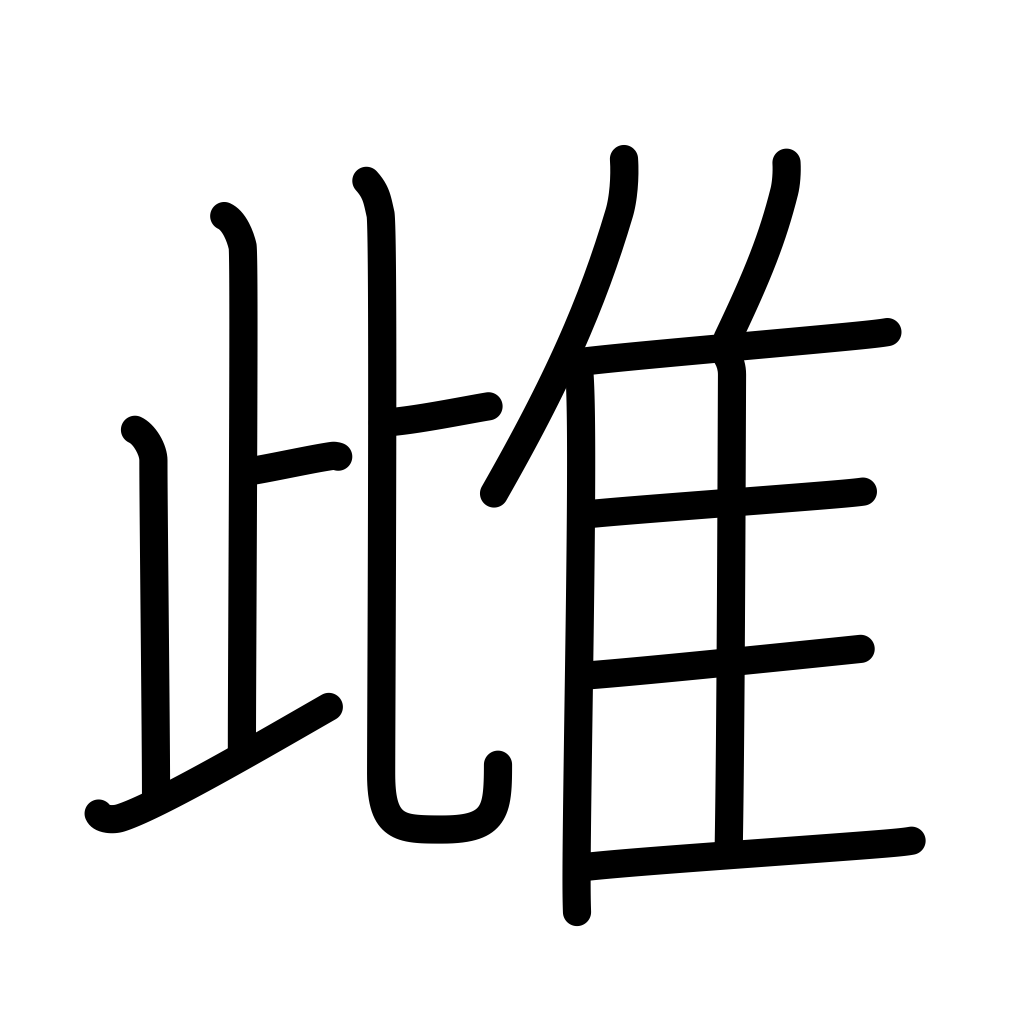
Meaning: feminine, female